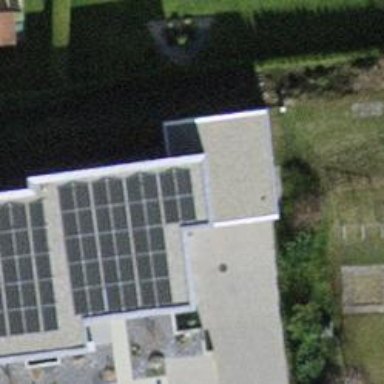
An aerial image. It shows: Solar power generator with photovoltaic panels.